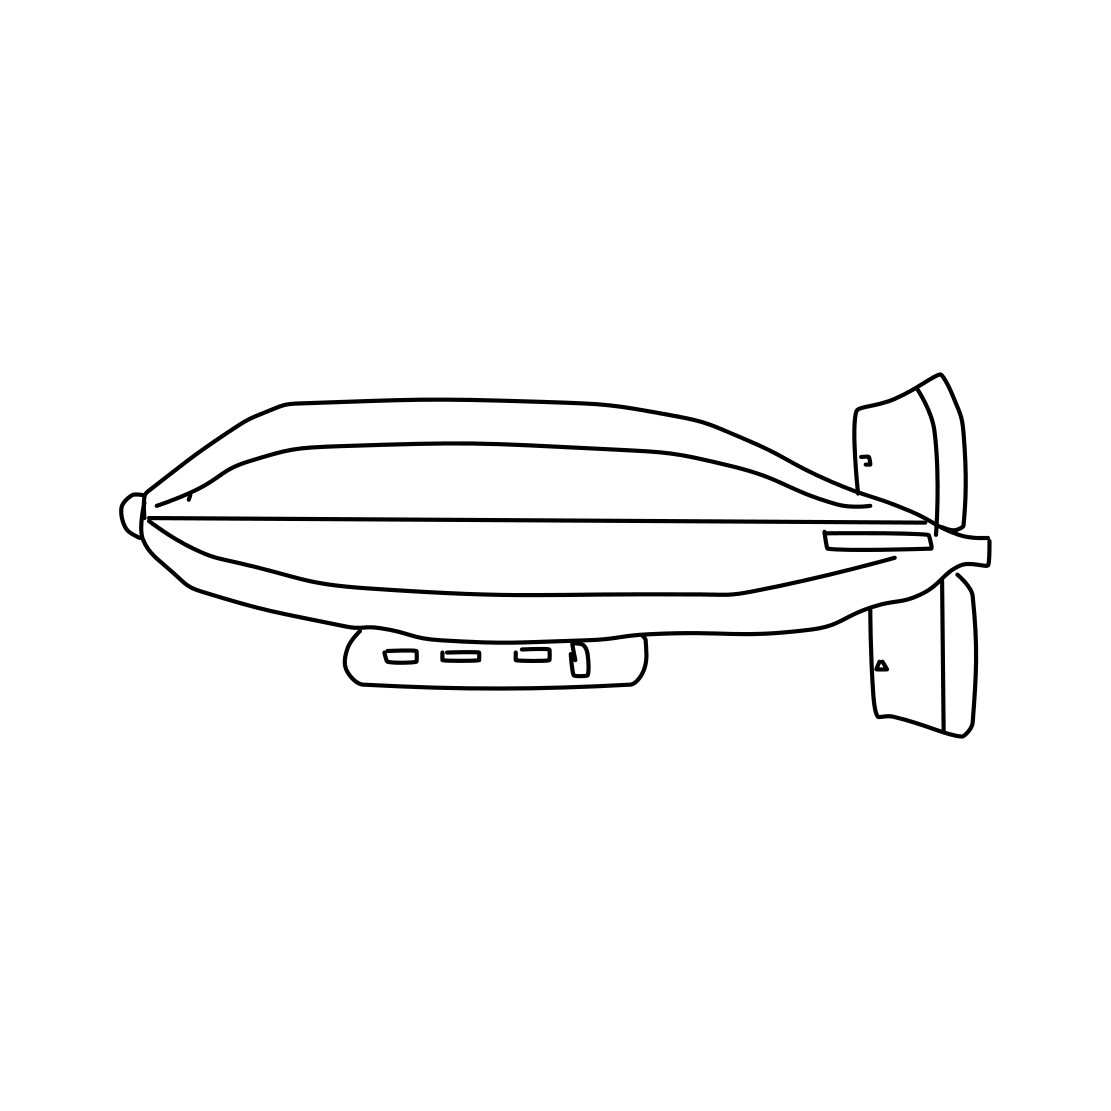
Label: blimp